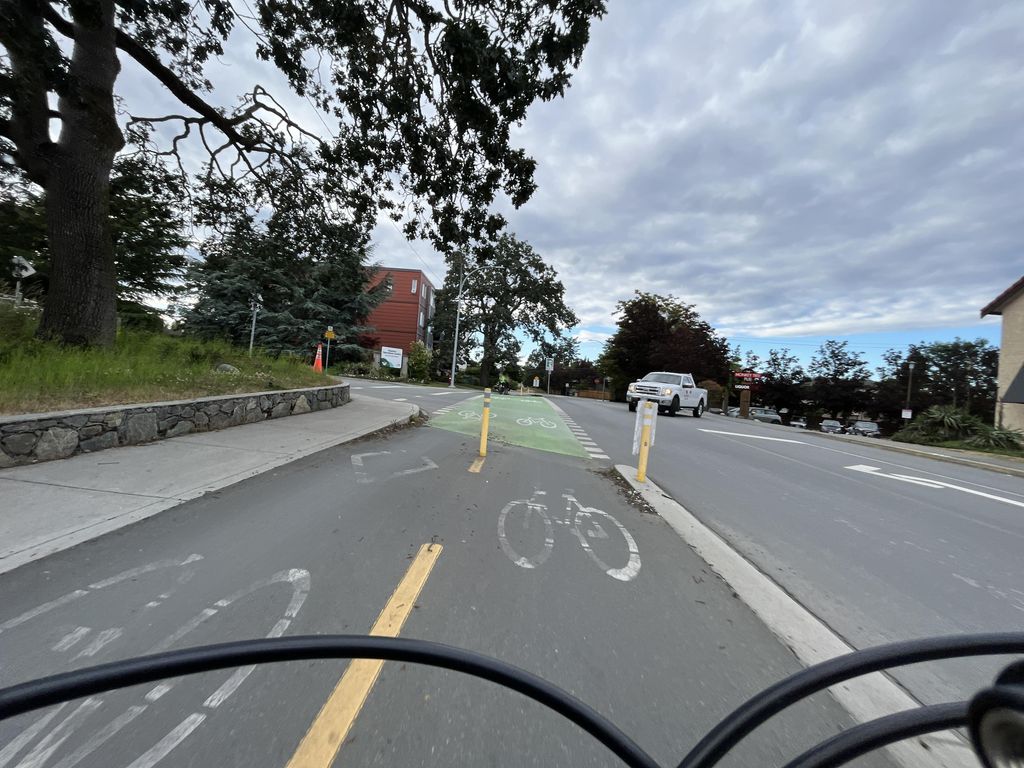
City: victoria